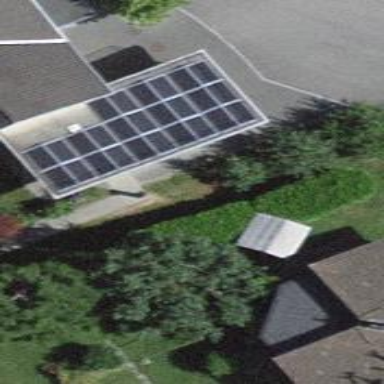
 consisting of solar photovoltaic panels."